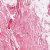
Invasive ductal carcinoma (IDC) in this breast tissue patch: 0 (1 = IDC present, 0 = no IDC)